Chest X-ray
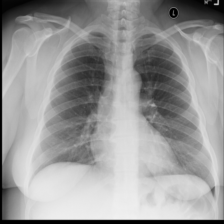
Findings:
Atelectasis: negative
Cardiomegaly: negative
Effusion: negative
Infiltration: positive
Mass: negative
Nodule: negative
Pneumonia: negative
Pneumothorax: negative
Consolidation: negative
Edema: negative
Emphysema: negative
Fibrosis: negative
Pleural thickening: negative
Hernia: negative